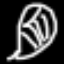
Label: leaf